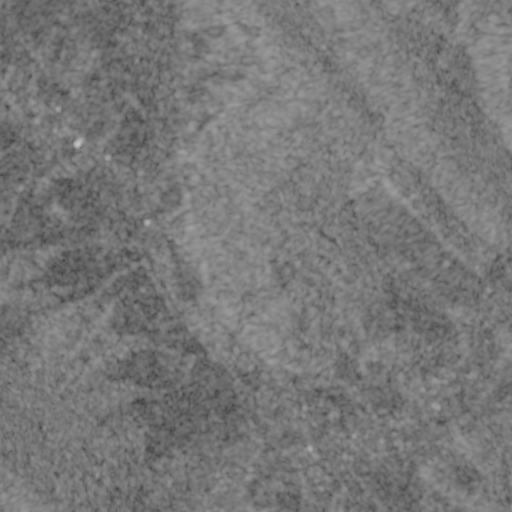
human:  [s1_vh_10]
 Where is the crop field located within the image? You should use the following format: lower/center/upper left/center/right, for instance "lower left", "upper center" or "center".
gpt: The crop field is located in the upper left of the image.
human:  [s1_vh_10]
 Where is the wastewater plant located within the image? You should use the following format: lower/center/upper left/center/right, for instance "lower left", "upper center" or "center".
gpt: The wastewater plant is located in the lower center of the image.
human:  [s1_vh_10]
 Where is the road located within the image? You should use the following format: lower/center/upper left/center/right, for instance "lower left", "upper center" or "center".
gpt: There is no road in the image.

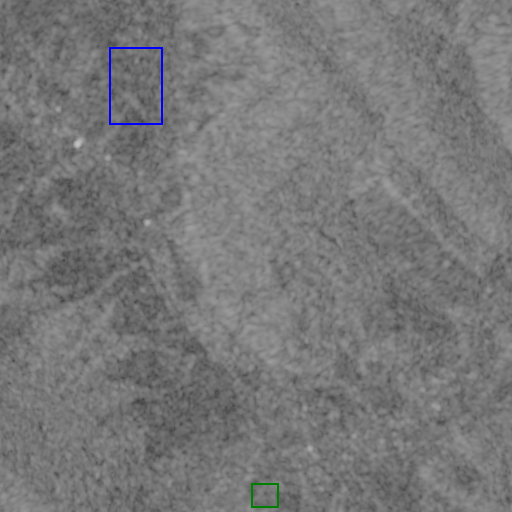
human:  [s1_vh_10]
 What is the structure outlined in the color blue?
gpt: The structure outlined in blue is a crop field.
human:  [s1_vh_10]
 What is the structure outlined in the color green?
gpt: The structure outlined in green is a park.
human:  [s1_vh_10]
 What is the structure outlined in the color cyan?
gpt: There is no cyan outline.